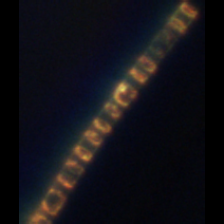
Taxon: Skeletonema
Group: Diatoms